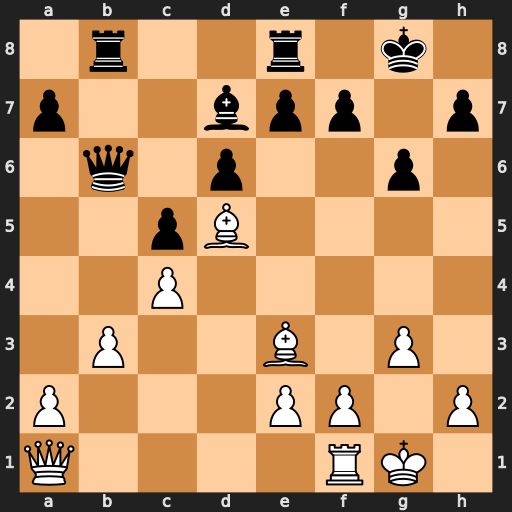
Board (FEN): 1r2r1k1/p2bpp1p/1q1p2p1/2pB4/2P5/1P2B1P1/P3PP1P/Q4RK1
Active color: w
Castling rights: -
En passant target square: -
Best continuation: Bh6 e5 f4